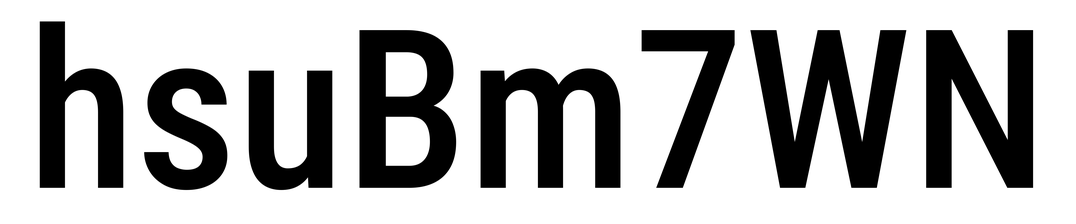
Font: Roboto_Condensed_Medium